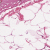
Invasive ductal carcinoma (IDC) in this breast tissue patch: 0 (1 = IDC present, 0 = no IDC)